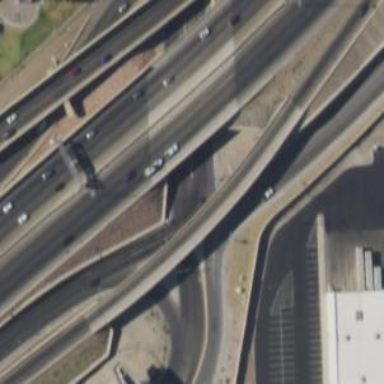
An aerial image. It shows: Bridge over motorway_link.